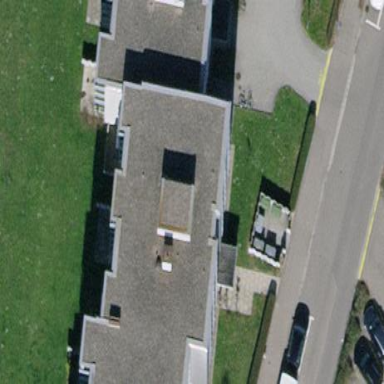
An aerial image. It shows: Flat-roofed apartment building.